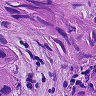
Metastatic tissue present: yes